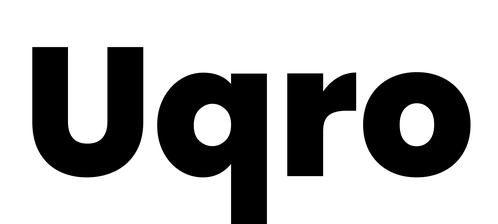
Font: Poppins-ExtraBold